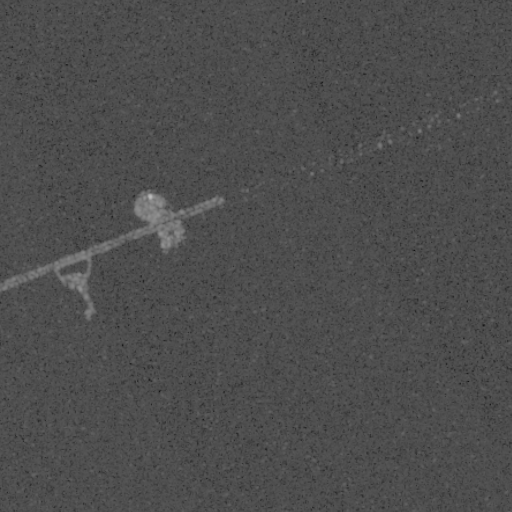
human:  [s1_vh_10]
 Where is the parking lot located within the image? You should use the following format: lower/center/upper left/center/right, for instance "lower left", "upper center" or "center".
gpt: The parking lot is located in the center of the image.
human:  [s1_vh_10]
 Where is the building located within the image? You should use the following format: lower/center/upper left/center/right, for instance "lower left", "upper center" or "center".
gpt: The building is located in the center left of the image.
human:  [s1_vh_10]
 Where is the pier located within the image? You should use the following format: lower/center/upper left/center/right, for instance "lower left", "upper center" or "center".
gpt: The pier is located in the center left of the image.
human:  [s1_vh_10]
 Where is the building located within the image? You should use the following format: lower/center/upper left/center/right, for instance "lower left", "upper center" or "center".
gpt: The building is located in the center left of the image.
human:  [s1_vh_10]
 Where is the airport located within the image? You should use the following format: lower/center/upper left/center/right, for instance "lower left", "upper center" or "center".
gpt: There is no airport in the image.

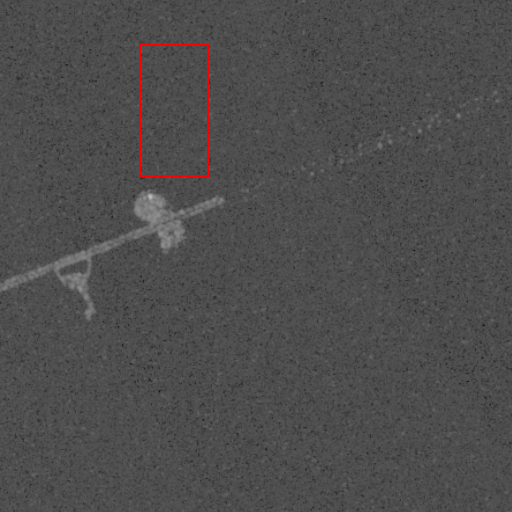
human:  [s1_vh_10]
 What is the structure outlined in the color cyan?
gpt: There is no cyan outline.
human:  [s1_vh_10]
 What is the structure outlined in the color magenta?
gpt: There is no structure outlined in magenta.